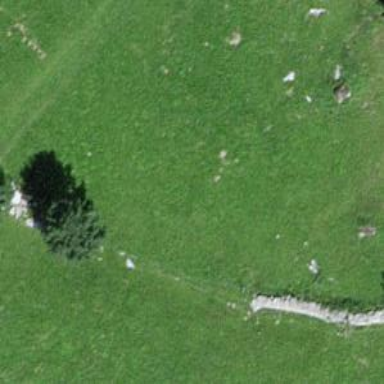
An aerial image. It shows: Dry stone wall barrier.